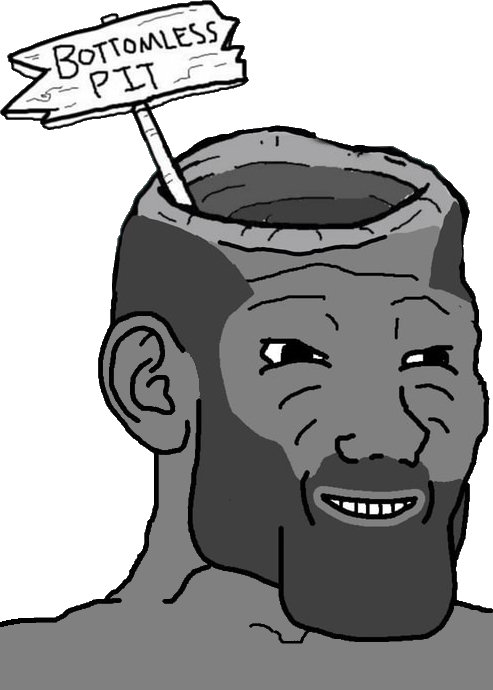
Label: 5_Grey_Chad